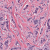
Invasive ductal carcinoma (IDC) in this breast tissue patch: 1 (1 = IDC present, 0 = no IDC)